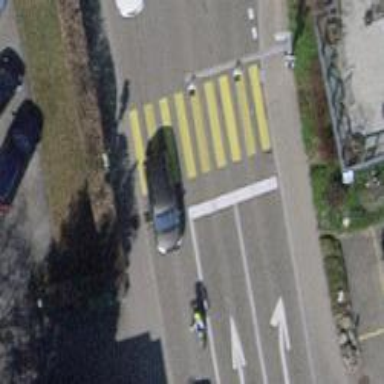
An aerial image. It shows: Crossing with traffic signals.